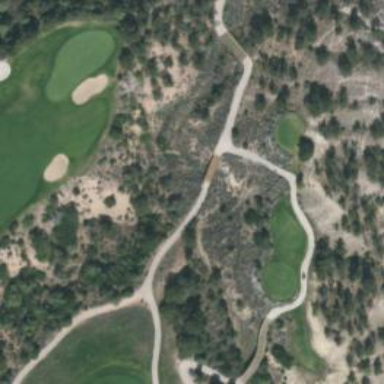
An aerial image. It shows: Track road on bridge known as the Golf Cart Path.